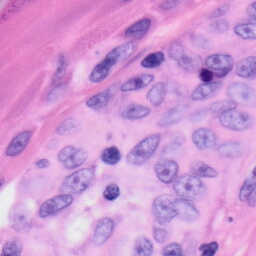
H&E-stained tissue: Skin